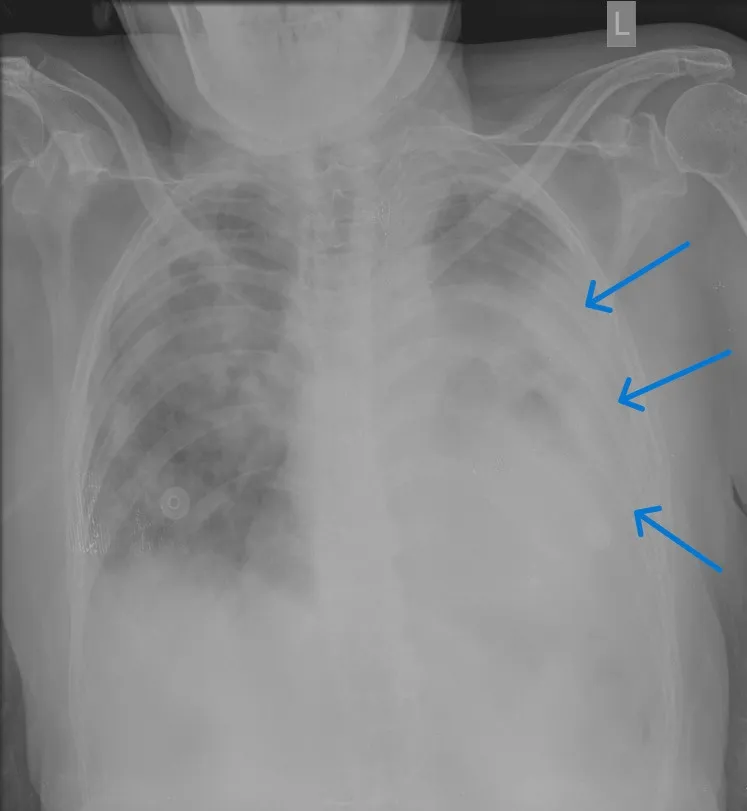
Chest x-ray during the subsequent admission showing an increase in the opacity on the left hemithorax (blue arrows).
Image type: radiology (x_ray)